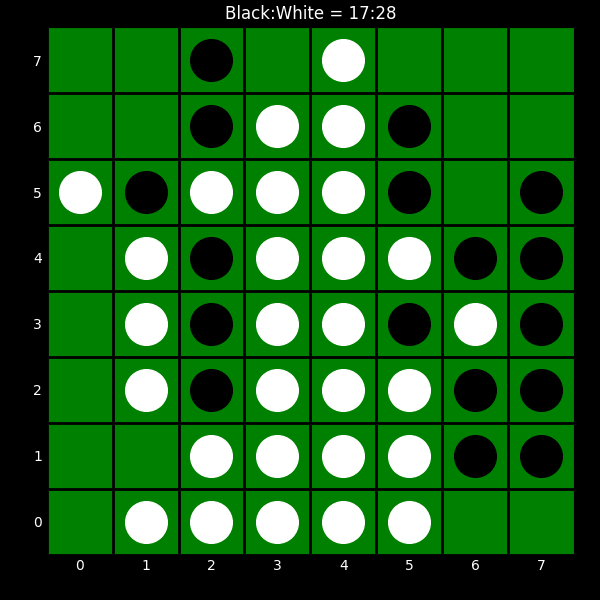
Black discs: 17
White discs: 28